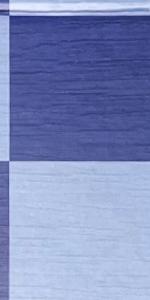
Label: Empty